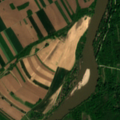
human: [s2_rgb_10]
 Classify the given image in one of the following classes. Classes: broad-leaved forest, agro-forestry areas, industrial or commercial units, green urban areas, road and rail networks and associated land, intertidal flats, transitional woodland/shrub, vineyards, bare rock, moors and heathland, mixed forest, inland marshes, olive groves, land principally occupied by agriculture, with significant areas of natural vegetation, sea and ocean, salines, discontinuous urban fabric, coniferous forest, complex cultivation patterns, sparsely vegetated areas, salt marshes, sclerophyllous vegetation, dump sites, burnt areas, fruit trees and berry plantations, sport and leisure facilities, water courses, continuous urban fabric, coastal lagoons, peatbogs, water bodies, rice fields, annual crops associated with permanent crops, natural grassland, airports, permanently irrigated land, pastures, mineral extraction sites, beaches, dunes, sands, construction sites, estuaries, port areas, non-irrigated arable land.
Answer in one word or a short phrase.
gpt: non-irrigated arable land, complex cultivation patterns, land principally occupied by agriculture, with significant areas of natural vegetation, broad-leaved forest, water courses